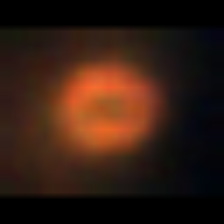
Taxon: Unknown_phyto
Group: Unknown